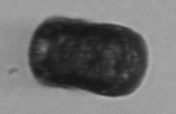
Label: Paralia_sulcata